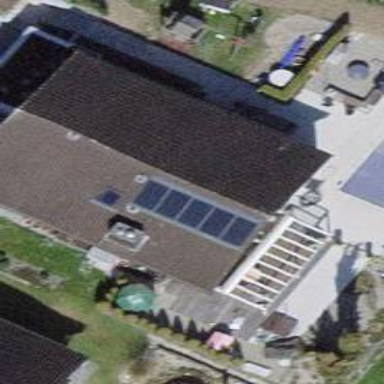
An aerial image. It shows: Solar power generator using photovoltaic method with solar photovoltaic panel types.